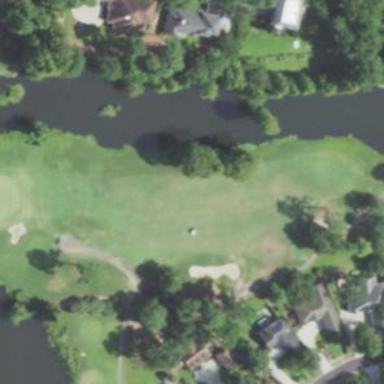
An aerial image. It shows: Grassy area designated as golf fairway.